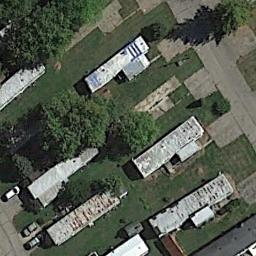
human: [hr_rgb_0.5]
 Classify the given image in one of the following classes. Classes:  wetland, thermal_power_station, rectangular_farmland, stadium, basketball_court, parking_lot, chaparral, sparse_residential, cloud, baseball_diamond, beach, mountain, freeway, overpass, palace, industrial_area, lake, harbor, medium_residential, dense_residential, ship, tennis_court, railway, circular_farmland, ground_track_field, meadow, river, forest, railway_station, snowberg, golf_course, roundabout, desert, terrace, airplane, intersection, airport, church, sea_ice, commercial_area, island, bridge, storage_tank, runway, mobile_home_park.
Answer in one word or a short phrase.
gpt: mobile_home_park